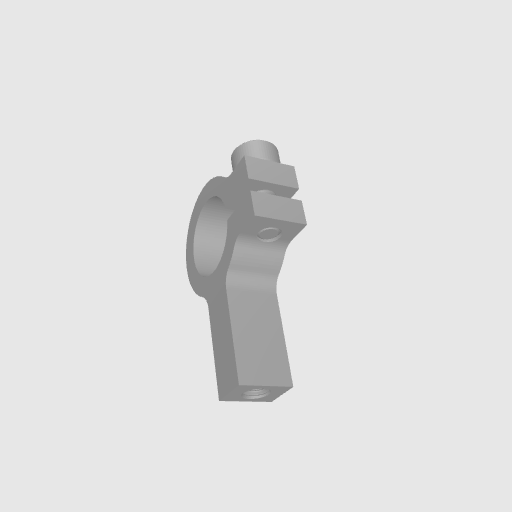
Part: Side1Post1ClampingMount12ID